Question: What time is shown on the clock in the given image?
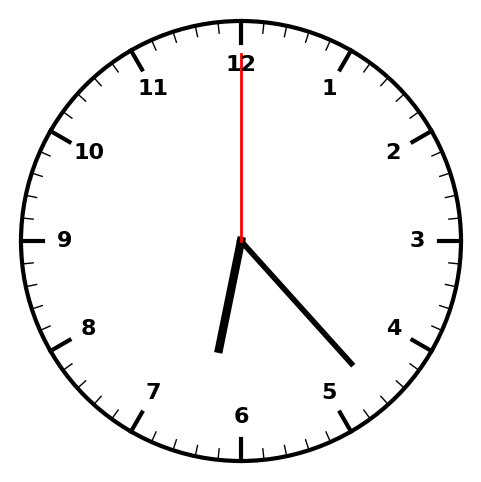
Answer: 06:23:00